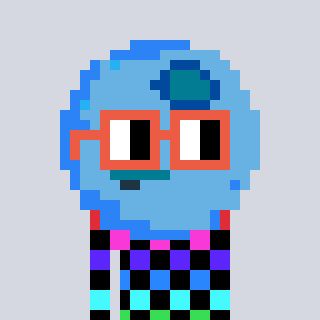
a pixel art character with square orange glasses, a blueberry-shaped head and a gunk-colored body on a cool background